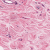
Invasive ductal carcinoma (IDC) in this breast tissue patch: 0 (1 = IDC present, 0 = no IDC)